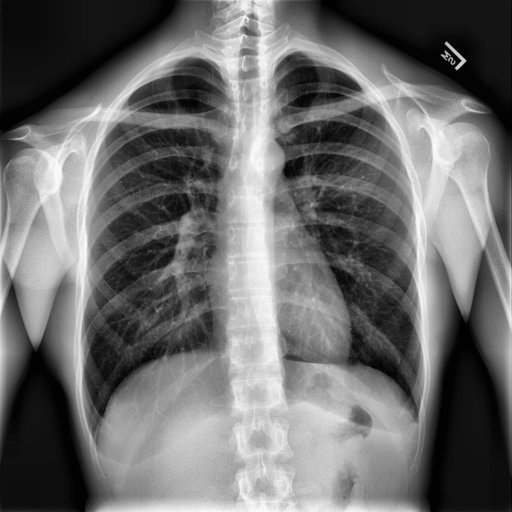
Finding: NORMAL